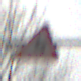
Verkehrszeichen: DoppelkurveZunaechstLinks
Umgebung: Outdoor, Nature
Tageszeit: MorningAfternoon
Wetter: PartlyCloudy
Licht: Natural
Jahreszeit: Winter
Kontrast: MediumContrast